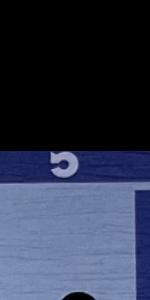
Label: Empty